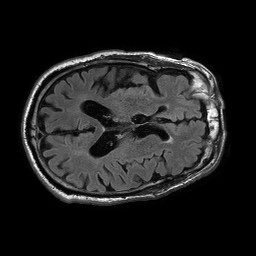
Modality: FLAIR
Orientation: axial
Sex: male
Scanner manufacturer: philips
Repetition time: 11 s
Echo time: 0.125 s